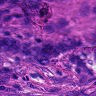
Metastatic tissue present: yes